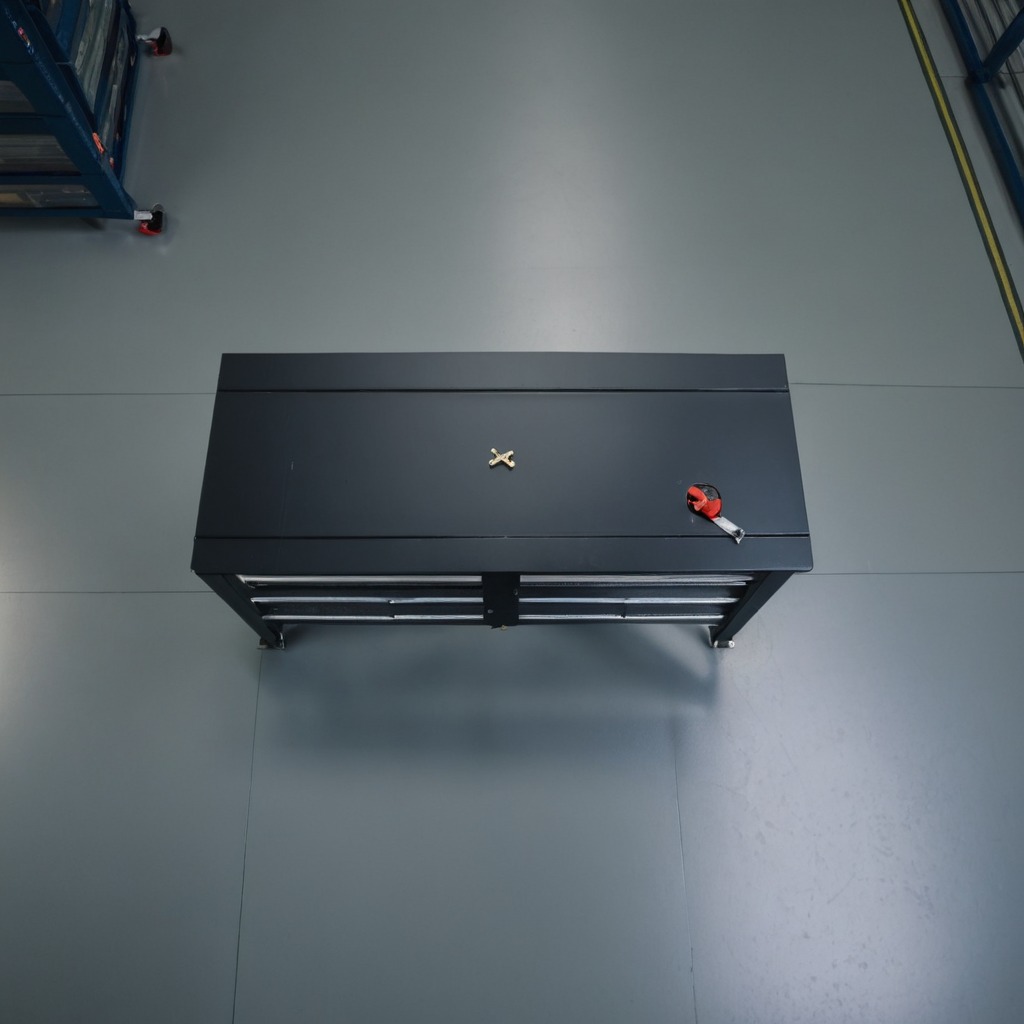
A measuring tape is lying on the toolbox surface.